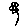
Label: flower